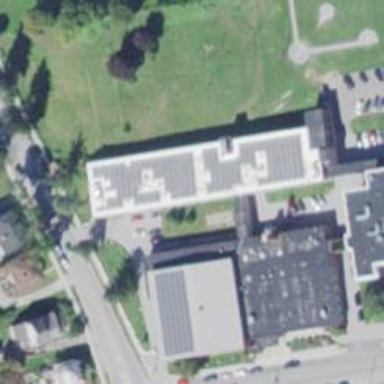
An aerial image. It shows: School.